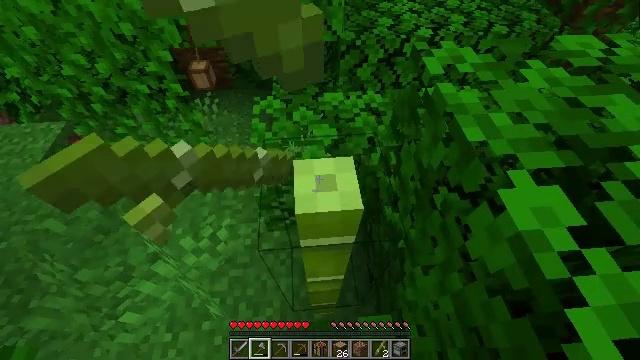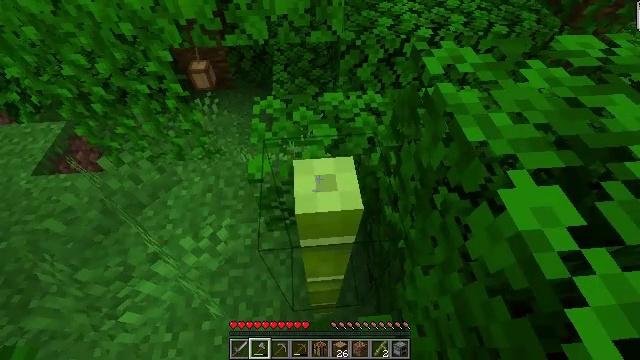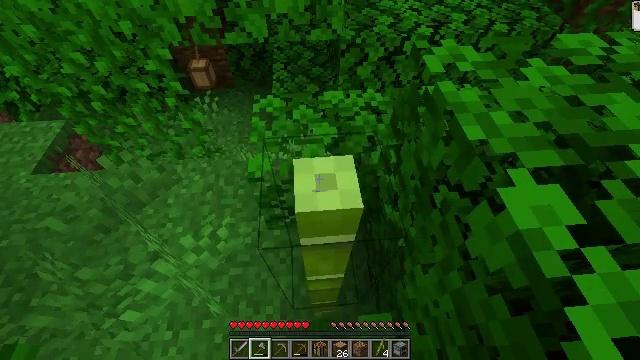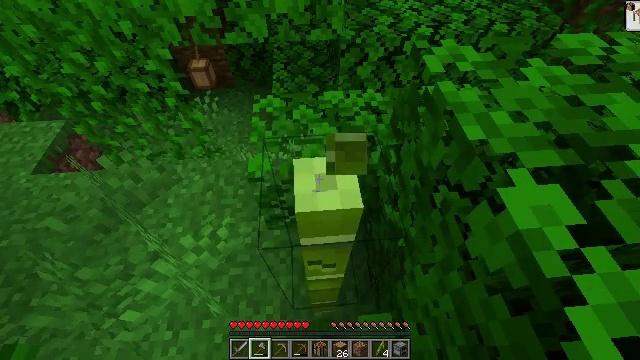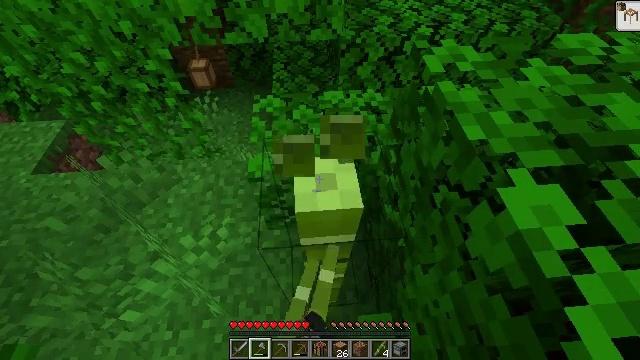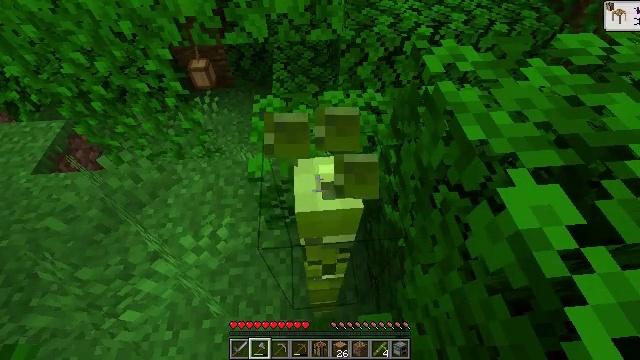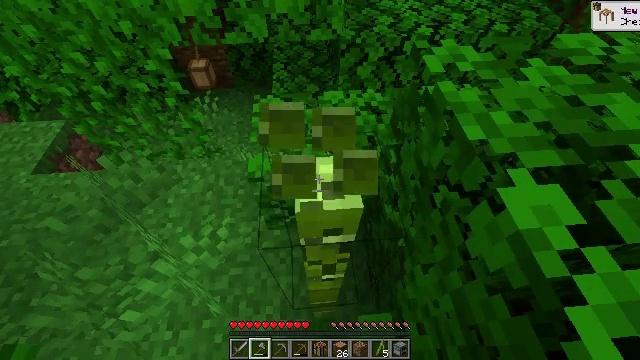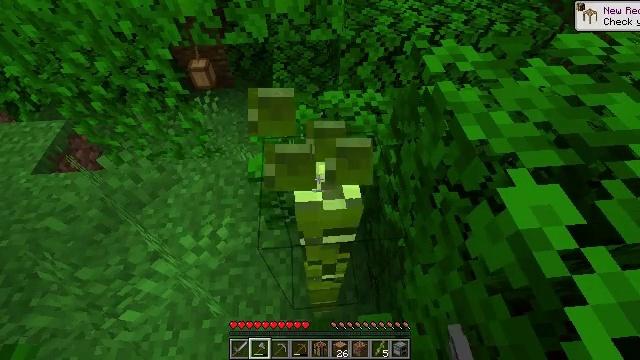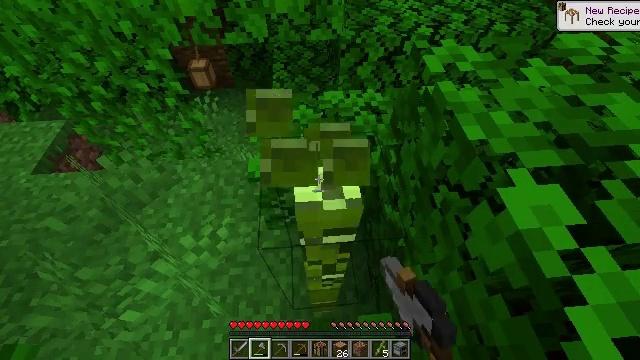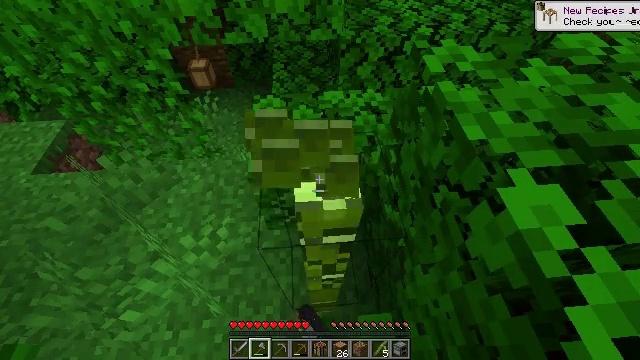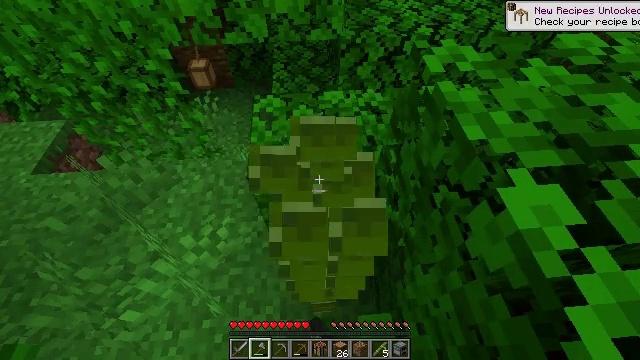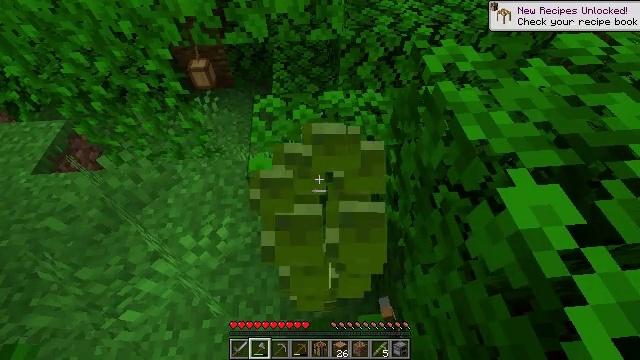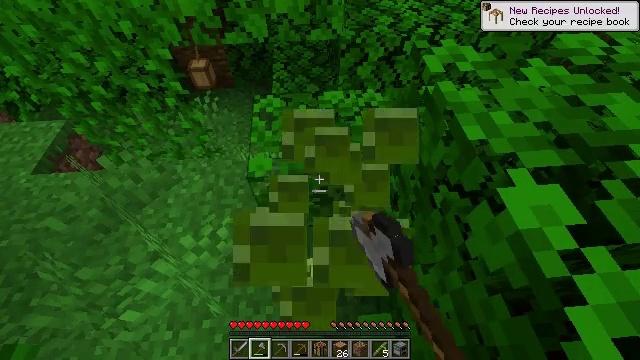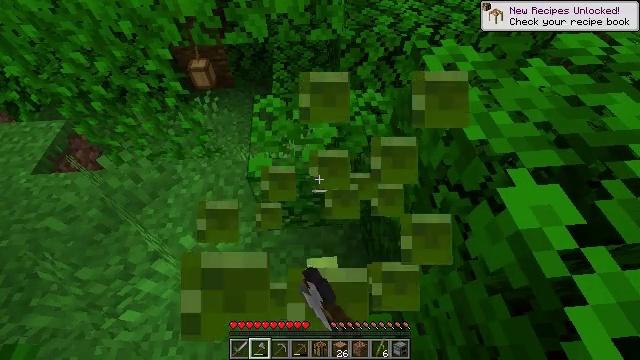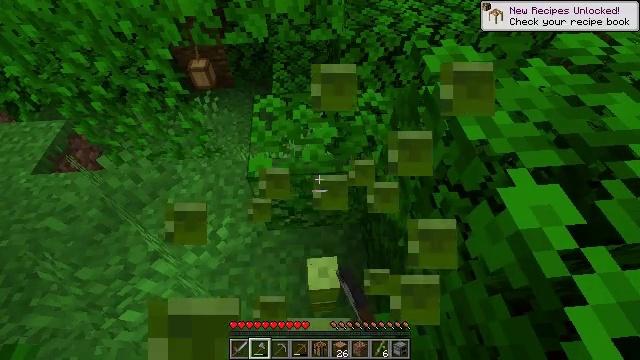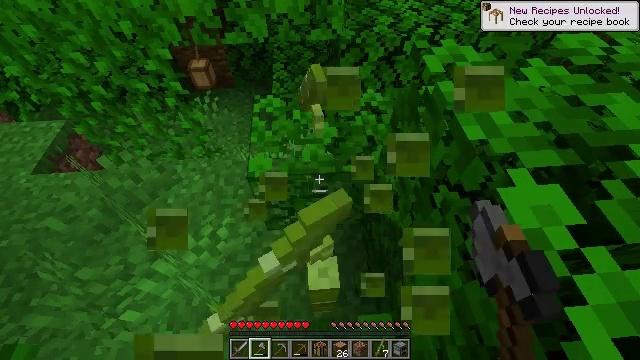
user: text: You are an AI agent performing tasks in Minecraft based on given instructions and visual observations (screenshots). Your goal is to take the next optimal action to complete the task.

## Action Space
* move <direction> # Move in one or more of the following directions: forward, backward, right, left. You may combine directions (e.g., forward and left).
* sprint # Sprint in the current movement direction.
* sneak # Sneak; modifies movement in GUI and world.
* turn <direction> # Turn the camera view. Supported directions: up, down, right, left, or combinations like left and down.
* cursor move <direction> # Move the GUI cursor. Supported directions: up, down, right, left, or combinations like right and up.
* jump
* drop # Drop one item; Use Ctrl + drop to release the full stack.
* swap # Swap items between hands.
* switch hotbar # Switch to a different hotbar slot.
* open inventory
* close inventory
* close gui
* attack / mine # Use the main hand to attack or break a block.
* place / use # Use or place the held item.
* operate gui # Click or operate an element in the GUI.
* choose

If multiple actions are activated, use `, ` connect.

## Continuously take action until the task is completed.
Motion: motion action
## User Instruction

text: Collect some bamboo.
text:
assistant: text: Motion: no_op
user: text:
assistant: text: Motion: no_op
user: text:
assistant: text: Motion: attack / mine
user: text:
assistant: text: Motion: attack / mine
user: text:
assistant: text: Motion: attack / mine
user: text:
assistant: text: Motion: attack / mine
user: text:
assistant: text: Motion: attack / mine
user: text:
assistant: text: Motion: attack / mine
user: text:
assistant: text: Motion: attack / mine
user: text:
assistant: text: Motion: attack / mine
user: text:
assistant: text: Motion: attack / mine
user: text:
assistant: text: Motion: attack / mine
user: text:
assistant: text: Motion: attack / mine
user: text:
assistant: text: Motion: attack / mine
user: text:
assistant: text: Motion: attack / mine
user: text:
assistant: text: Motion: attack / mine